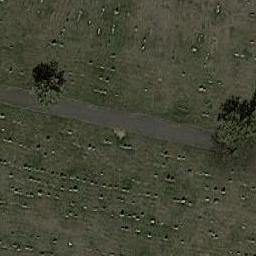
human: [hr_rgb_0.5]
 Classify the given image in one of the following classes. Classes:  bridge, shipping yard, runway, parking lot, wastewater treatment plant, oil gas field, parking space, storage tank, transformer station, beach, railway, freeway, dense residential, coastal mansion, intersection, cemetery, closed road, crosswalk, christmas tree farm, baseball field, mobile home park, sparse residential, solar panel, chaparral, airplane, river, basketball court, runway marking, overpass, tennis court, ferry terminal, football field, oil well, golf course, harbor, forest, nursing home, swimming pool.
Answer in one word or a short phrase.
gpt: cemetery